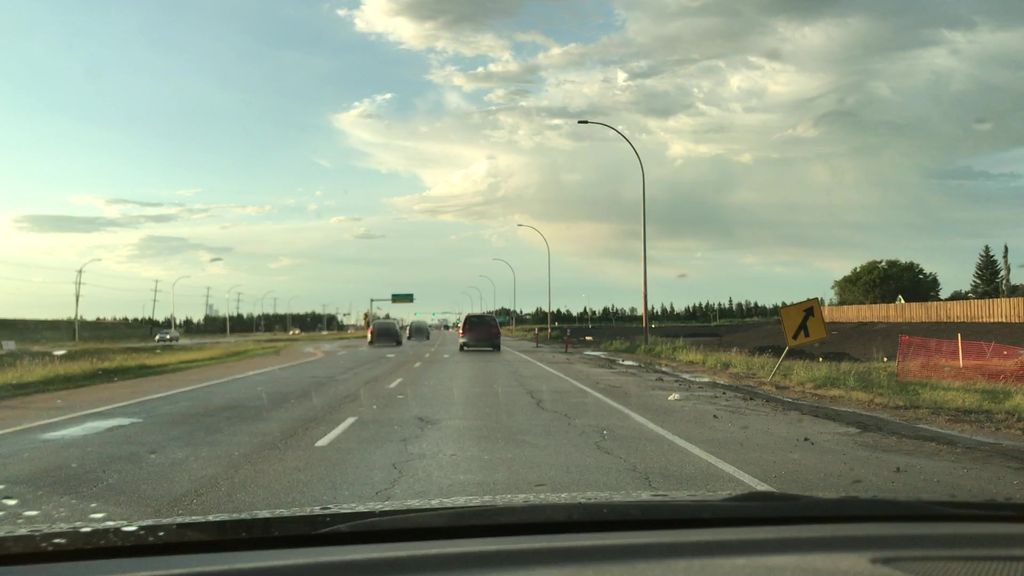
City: edmonton